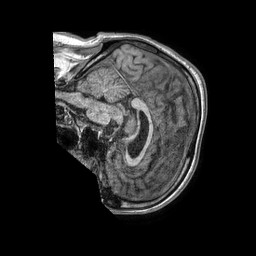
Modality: T1w
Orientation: sagittal
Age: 62
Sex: male
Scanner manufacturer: philips
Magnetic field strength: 1.5 T
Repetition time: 0.007701 s
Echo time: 0.00354 s